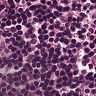
Metastatic tissue present: no